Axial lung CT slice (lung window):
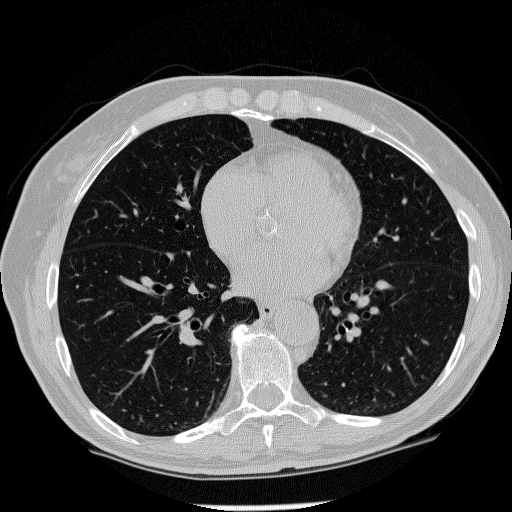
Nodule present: no